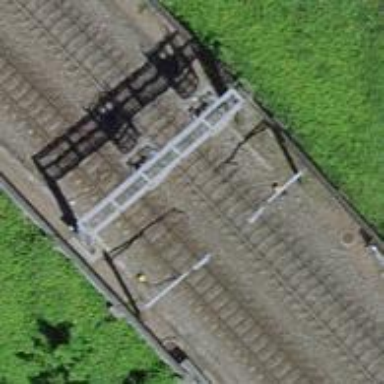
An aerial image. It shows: Railway track with contact line for electrification. The track is on embankment with single track.